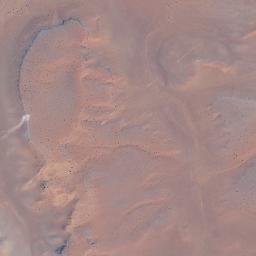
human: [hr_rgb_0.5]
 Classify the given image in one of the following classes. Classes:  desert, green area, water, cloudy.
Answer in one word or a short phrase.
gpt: desert